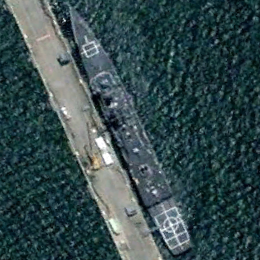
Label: cruiser